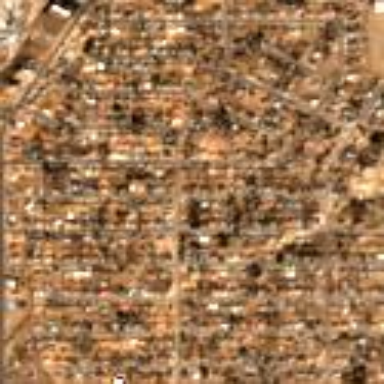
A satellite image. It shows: This residential area consists of single-family homes.